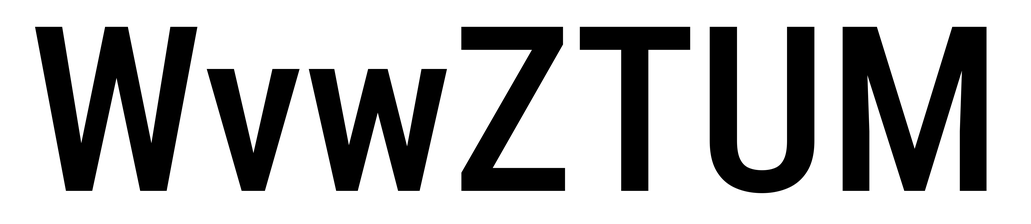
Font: Roboto_Condensed_Medium